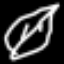
Label: leaf